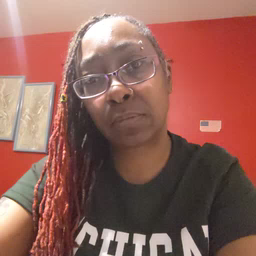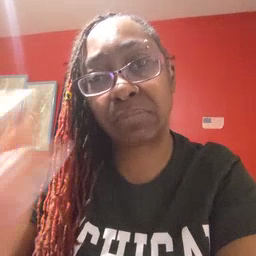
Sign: donkey